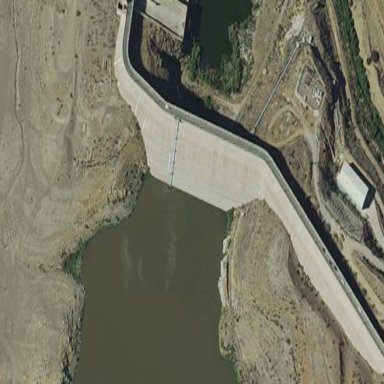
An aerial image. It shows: Dam across waterway.